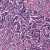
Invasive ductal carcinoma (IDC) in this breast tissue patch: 1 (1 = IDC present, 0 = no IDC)